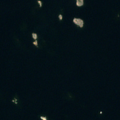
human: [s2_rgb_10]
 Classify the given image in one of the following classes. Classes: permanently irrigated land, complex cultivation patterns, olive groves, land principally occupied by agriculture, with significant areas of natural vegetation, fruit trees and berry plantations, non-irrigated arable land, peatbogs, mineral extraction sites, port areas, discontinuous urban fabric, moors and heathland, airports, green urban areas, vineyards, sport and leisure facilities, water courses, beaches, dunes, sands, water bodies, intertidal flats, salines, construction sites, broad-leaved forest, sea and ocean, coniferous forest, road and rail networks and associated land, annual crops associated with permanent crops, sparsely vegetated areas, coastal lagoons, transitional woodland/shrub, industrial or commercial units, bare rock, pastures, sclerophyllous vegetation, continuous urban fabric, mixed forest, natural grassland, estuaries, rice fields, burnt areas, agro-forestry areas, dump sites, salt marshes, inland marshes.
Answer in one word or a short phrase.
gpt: sea and ocean